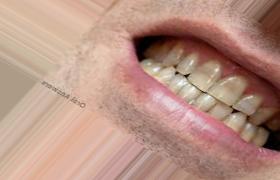
Condition: Tooth Discoloration